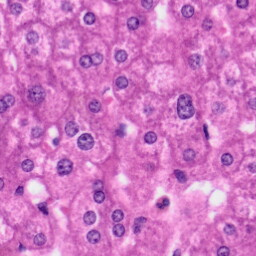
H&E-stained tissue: Liver